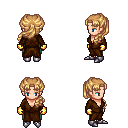
a pixel art fantasy rpg character, female body template, human, light skin, brown robe, teal pants, light blonde princess hairstyle, gold gloves, metal boots, four views (front, back, left, right), 2x2 character sprite sheet, small pixel art, hard edges, no anti-aliasing